Question: Many thanks to user20650, whose answer solved this problem. But if anyone knows the '.Rprofile' file affects 'lme4' install on Ubuntu 12.04, please advise because I'd really like to know.
---
I'm attempting to install the 'doBy' package and am having some issues. It depends on 'lme4', which for some reason is not compiling from any source I've tried so far. I've been to a few links on SO including <URL> and haven't had any success.
Here are snippets of the errors I'm getting on install. I tried it three different ways, as noted below. Anyone know if something's up with 'lme4'?
'''
> install.packages('doBy')
# ...
# ERROR: compilation failed for package 'lme4'
# * removing '/home/richard/R/x86_64-pc-linux-gnu-library/3.1/lme4'
# Warning in install.packages :
# installation of package 'lme4' had non-zero exit status
#
# Successfully loaded .Rprofile at Wed May 21 13:33:34 2014
# ERROR: dependency 'lme4' is not available for package 'doBy'
# * removing '/home/richard/R/x86_64-pc-linux-gnu-library/3.1/doBy'
# Warning in install.packages :
# installation of package 'doBy' had non-zero exit status
'''
'''
> install.packages("lme4",repos = "http://r-forge.r-project.org")
# Installing package into '/home/richard/R/x86_64-pc-linux-gnu-library/3.1'
# (as 'lib' is unspecified)
# Warning in install.packages :
# package 'lme4' is not available (for R version 3.1.0)
'''
'''
> install_github(repo = 'lme4/lme4', username = 'stevencarlislewalker')
'''

---
Running Ubuntu 12.04 LTS
'''
> version
# _
# platform x86_64-pc-linux-gnu
# arch x86_64
# os linux-gnu
# system x86_64, linux-gnu
# status
# major 3
# minor 1.0
# year 2014
# month 04
# day 10
# svn rev 65387
# language R
# version.string R version 3.1.0 (2014-04-10)
# nickname Spring Dance
'''
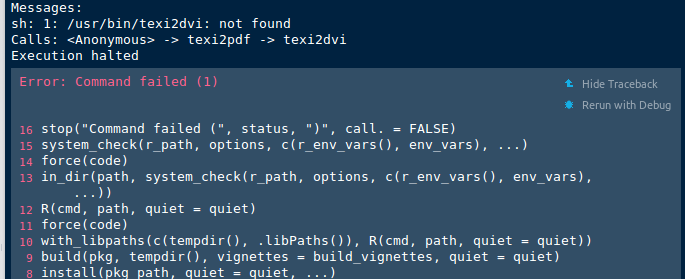
Answer: This (possibly) may not be an answer to Richard's Q. but does replicate a problem i had installing 'lme4' on 'ubuntu 12,04' on 'Rv3.1'. It would be good if others could reproduce this.
So following on from my comment - noticing that Richard had a .Rprofile, defining '.First' and '.Last' in my '.Rprofile' caused packages not to install.
First uninstall 'lme4'
'''
remove.packages("lme4")
'''
Define file
'''
## .First() run at the start of every R session.
.First <- function() {
cat("
Successfully loaded your .Rprofile at", date(), "
")
}
## .Last() run at the end of the session
.Last <- function() {
cat("
Goodbye at ", date(), "
")
}
'''
Open 'R'
Try an install 'lme4' - no success & similar error to Richard's above
'''
install.packages("lme4")
...
* removing '/home/admin1/R/i686-pc-linux-gnu-library/3.1/lme4'
Warning in install.packages :
installation of package 'lme4' had non-zero exit status
'''
So rename (or remove) file in terminal
'''
mv .Rprofile temp.Rprofile
'''
Open again and try to install 'lme4'
'''
install.packages("lme4")
...
* installing vignettes
** testing if installed package can be loaded
* DONE (lme4)
library(lme4)
# Loading required package: Matrix
# Loading required package: Rcpp
'''